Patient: sex M, age 52
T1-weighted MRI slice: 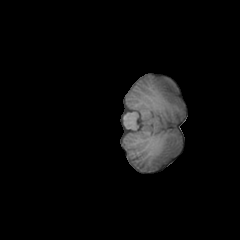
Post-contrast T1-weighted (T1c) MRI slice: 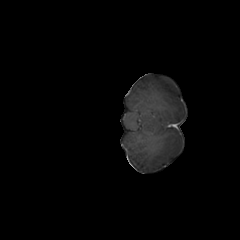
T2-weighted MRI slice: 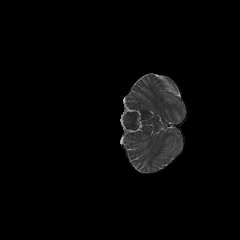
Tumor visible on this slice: no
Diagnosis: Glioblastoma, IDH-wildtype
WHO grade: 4